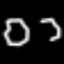
Label: octagon